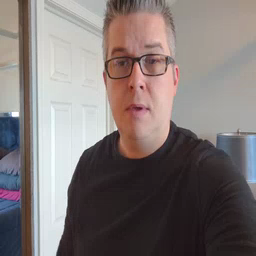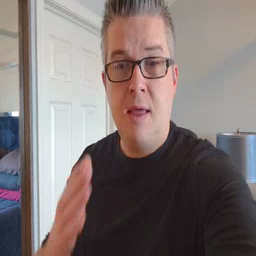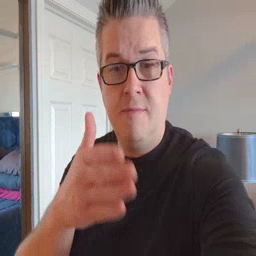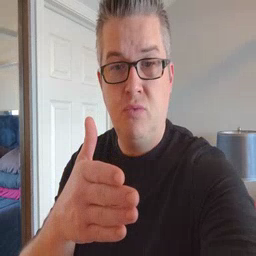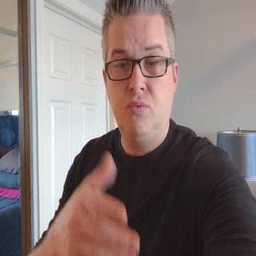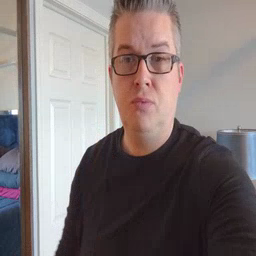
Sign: after